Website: apple
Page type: address-validator
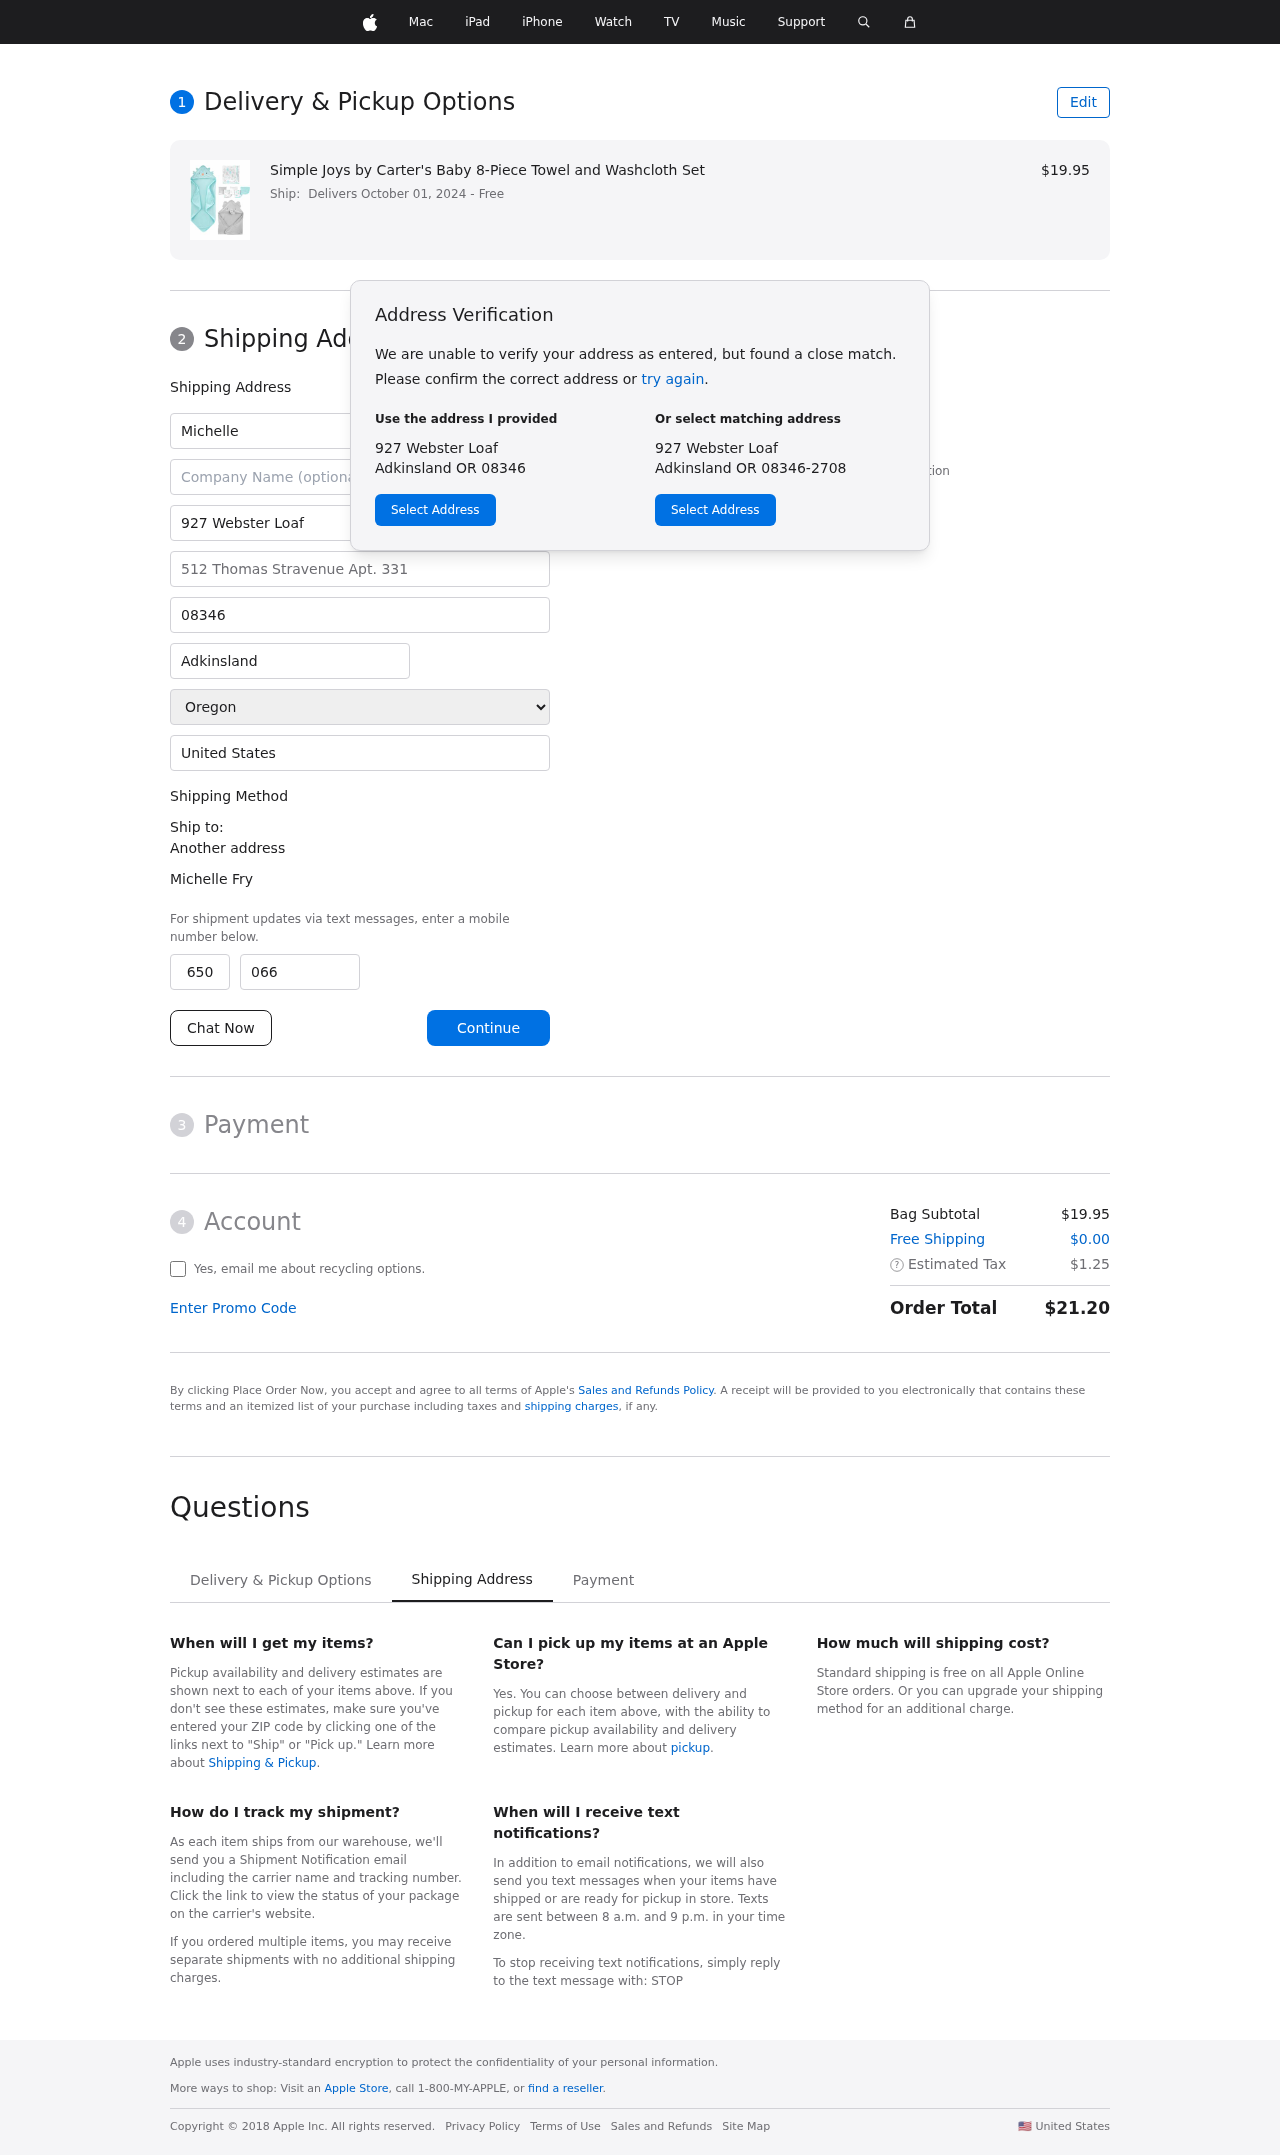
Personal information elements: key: PII_CITY
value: Adkinsland
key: PII_COUNTRY
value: United States
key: PII_FIRSTNAME
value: Michelle
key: PII_FULLNAME
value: Michelle Fry
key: PII_LASTNAME
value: Fry
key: PII_PHONE_AREA
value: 650
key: PII_PHONE_SUFFIX
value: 0662
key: PII_POSTCODE
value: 08346
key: PII_STATE
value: Oregon
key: PII_STREET
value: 927 Webster Loaf
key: PII_STREET2
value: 512 Thomas Stravenue Apt. 331
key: PII_CITY_STATE_ZIP
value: Adkinsland OR 08346
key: PII_STATE_ABBR
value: OR
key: PII_POSTCODE_FULL
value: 08346
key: PII_POSTCODE_NUMERIC
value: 8346
Product elements: key: PRODUCT1_NAME
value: Simple Joys by Carter's Baby 8-Piece Towel and Washcloth Set
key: PRODUCT1_PRICE
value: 19.95
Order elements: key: ORDER_DELIVERY_DATE
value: Delivers October 01, 2024
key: ORDER_SUBTOTAL
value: $19.95
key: ORDER_SHIPPING_COST
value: $0.00
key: ORDER_TAX
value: $1.25
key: ORDER_TOTAL
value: $21.20